三年级 · 度量几何学

铅笔的长度是

)厘米, 一根绳子比它长 94 厘米, 这根绳子的长度是(

)厘米, 是

$(\quad)$ 米。
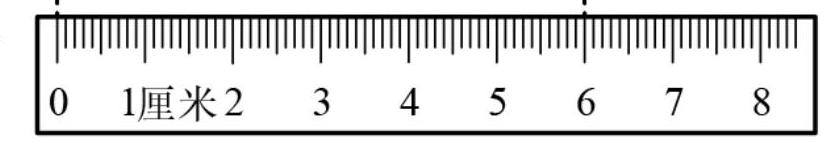
答案: 【点睛】本题主要考查了 100 以内数的混合运算, 计算时要注意细心。
   【分析】由图意可知, 直尺的 “ 0 ”刻度对准铅笔的左端, 直尺上的数字 6 刚好对准铅笔的右端, 所以铅笔的长度为 6 厘米; 因为 1 根绳子比它长 94 厘米, 用铅笔的长度 6 厘米加上多的 94 厘米即可得到答案, 再根据 1 米 $=100$ 厘米, 据此解答即可。

【详解】由分析可得:

$6+94=100$ (厘米)

100 厘米 $=1$ 米

所以铅笔的长度是 (6) 厘米, 一根绳子比它长 94 厘米, 这根绳子的长度 (100) 厘米, 是 (1) 米。

【点睛】熟练掌握厘米与米的单位换算是解决此题的关键。